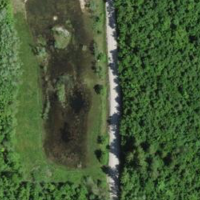
EUNIS habitat code: 45
Species observed at this site:
Tachybaptus ruficollis
Lycopus europaeus
Fulica atra
Anas platyrhynchos
Emberiza citrinella
Phoenicurus ochruros
Garrulus glandarius
Turdus viscivorus
Falco tinnunculus
Gallinago gallinago
Sylvia atricapilla
Acrocephalus scirpaceus
Turdus merula